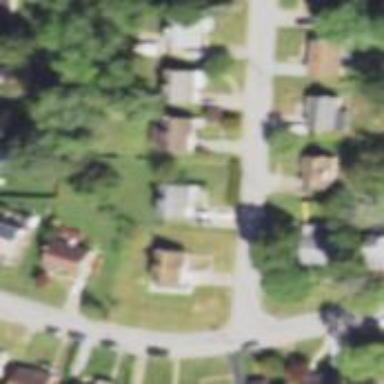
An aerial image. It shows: Driveway.